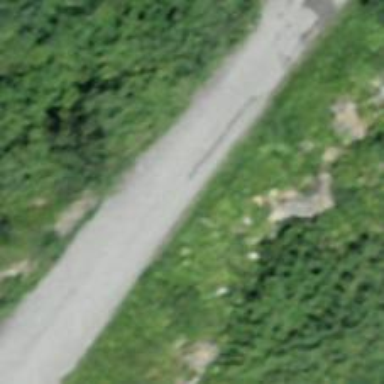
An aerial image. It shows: Unclassified road.